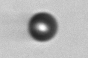
Label: bead